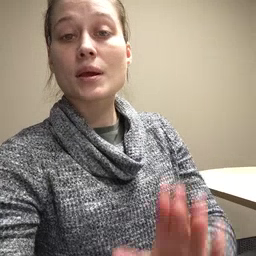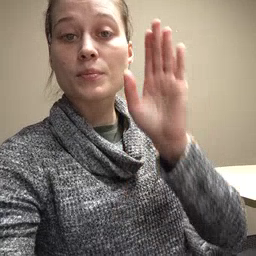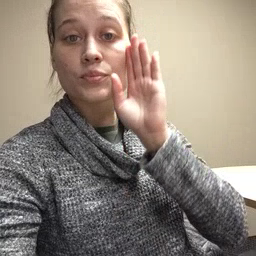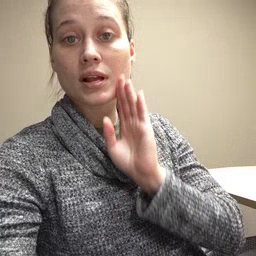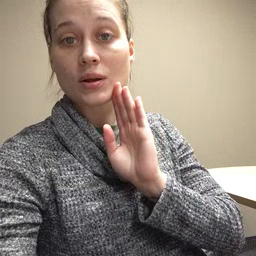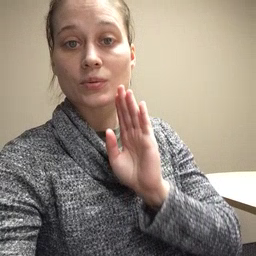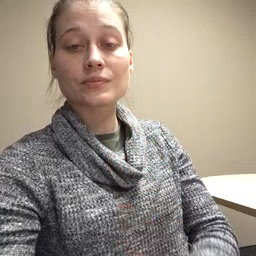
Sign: brown